Interaction volume radius: 5 \u00c5
Interaction volume height: 30 \u00c5
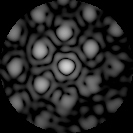
Disorder parameter: 0.4011